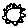
Label: sun